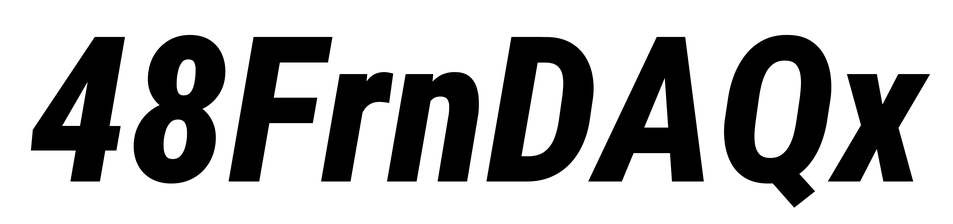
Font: Roboto-Italic_Condensed_ExtraBold_Italic